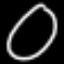
Label: leaf